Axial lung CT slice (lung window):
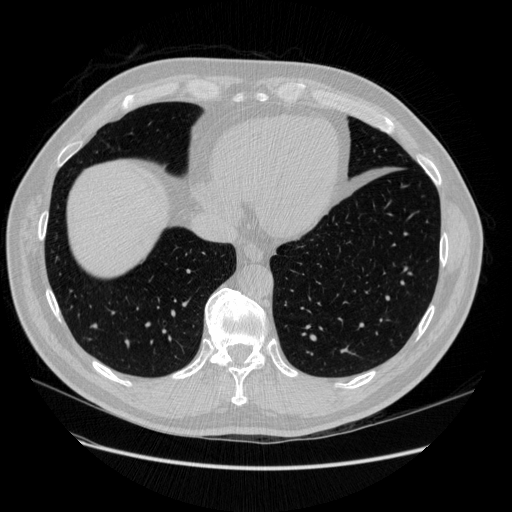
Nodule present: no